Question: I'm trying to create a scrollView where u scroll between different labels. As an illustration i have this image:

I want to make the bottom scrollView i've tried creating a replicate, but in my case it is only adding "Book" to the scrollView and how can i make a smaller spacing between the labels. because in my code there are one label per self.view.frame.width
'''
categoryArray = NSArray(objects: "Book", "Elektronik")
var textWidth = 0
for val in categoryArray!
{
var textLabel: UILabel = UILabel(frame: CGRectMake(0, CGFloat(textWidth), categoryScrollView!.frame.width, categoryScrollView!.frame.height))
textLabel.textAlignment = NSTextAlignment.Center
textLabel.text = val as NSString
categoryScrollView?.addSubview(textLabel)
textWidth = textWidth + Int(textLabel.frame.size.width)
if textWidth > Int(self.view.frame.width) {
categoryScrollView?.contentSize = CGSizeMake(CGFloat(textWidth), categoryScrollView!.frame.height);
}
}
'''
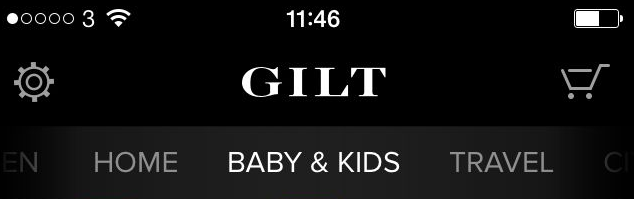
Answer: I don't read swift very well, but it looks to me like the code is advancing the y position of the label frame on each iteration, rather than the x. In other words, change:
'''
CGRectMake(0, CGFloat(textWidth), categoryScrollView!.frame.width, categoryScrollView!.frame.height)
'''
to:
'''
CGRectMake(CGFloat(textWidth), 0, categoryScrollView!.frame.width, categoryScrollView!.frame.height))
'''